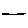
Label: line